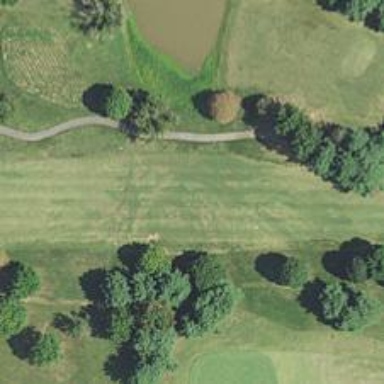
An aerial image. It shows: View of golf hole.